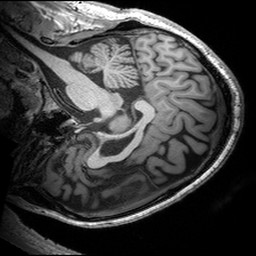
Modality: T1w
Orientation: sagittal
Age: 30
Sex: male
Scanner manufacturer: siemens
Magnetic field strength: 3 T
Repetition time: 2.53 s
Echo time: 0.00299 s